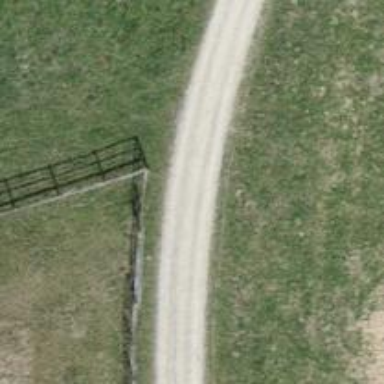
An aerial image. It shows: Gravel track with grade2 tracktype.